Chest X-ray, PA view. Patient: 25 years old, sex M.
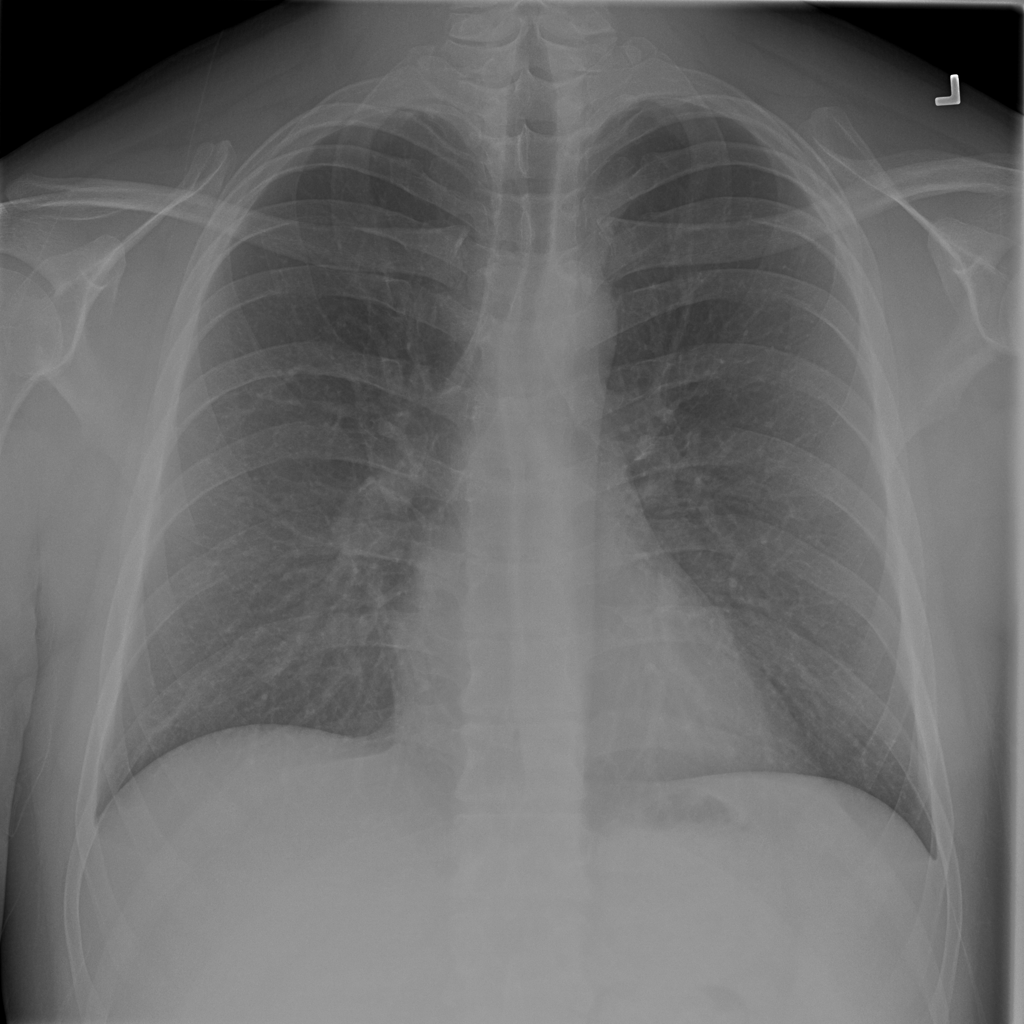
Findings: Atelectasis